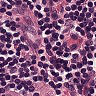
Metastatic tissue present: no